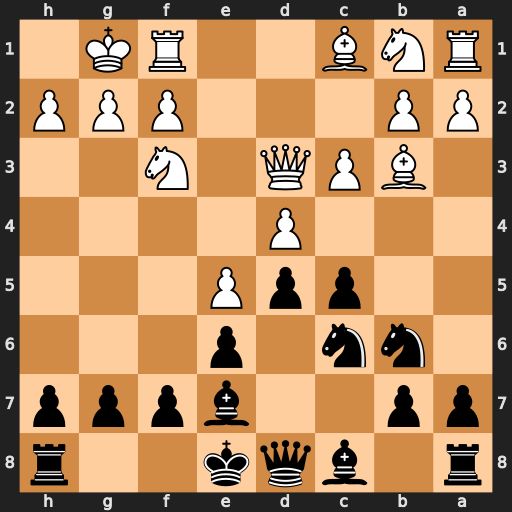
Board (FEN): r1bqk2r/pp2bppp/1nn1p3/2ppP3/3P4/1BPQ1N2/PP3PPP/RNB2RK1
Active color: b
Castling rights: kq
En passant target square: -
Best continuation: c4 Qe2 cxb3